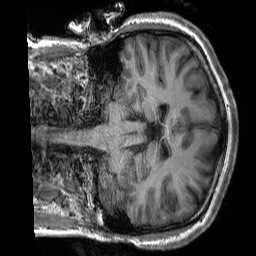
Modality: T1w
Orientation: coronal
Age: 21
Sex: female
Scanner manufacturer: siemens
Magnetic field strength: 3 T
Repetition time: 2.3 s
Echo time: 0.00306 s